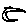
Label: moon